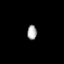
Tissue: prostate
Cell type: Fibroblasts
Senescence score: 0.7256
Nuclear area (px): 136
Mean DAPI intensity: 167.441